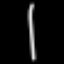
Label: line